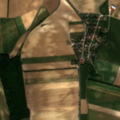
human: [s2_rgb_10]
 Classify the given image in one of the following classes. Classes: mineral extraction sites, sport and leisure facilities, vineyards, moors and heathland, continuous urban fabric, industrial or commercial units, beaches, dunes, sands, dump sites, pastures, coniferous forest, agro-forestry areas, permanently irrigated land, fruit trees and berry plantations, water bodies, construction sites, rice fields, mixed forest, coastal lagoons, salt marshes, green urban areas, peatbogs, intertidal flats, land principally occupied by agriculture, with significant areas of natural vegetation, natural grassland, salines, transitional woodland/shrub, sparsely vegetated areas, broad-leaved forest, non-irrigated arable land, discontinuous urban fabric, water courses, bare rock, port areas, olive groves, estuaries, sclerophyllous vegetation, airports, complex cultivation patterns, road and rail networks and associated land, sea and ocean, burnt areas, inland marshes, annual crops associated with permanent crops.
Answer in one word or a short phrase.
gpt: discontinuous urban fabric, non-irrigated arable land, transitional woodland/shrub